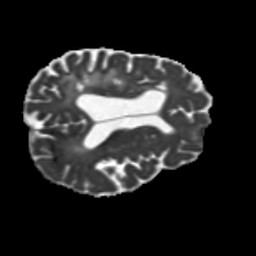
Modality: MD
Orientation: axial
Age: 64
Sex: male
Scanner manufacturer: siemens
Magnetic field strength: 3 T
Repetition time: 5.25 s
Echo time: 0.08 s